Question: Here is the desired outcome. The blue area is the UIView of interest. The UIView is not a UIImageView.

I've tried all sorts of arrangements with auto-resizing masks to no avail
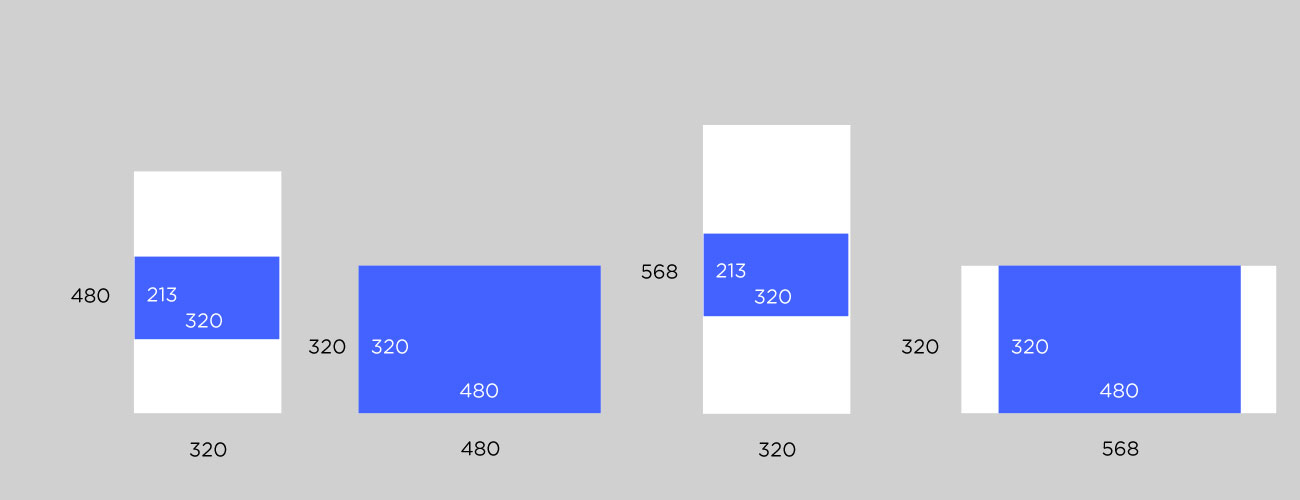
Answer: This can only be done programmatically. One option is what @user2223761 suggests with subclassing. If you don't want to subclass UIView, then you need to set the frames on orientation changes and set yourView.center to be the center of the center.
'''
- (void) willAnimateRotationToInterfaceOrientation:(UIInterfaceOrientation)interfaceOrientation duration:(NSTimeInterval)duration {
if (UIInterfaceOrientationIsLandscape(interfaceOrientation)) {
// Make sure that the frame is centered in the screen
NSInteger paddingLeftSide = (self.view.bounds.size.width - 480) / 2;
self.view.frame = CGRectMake(paddingLeftSide, 0, 480, 320);
} else {
self.view.frame = CGRectMake(0, 0, 320, 320);
}
}
'''